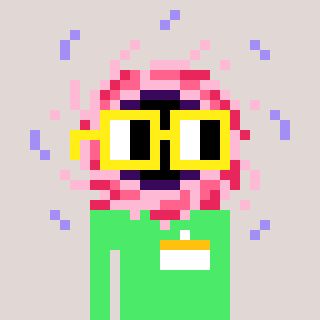
a pixel art character with square yellow glasses, a blackhole-shaped head and a teal-colored body on a warm background